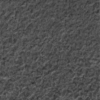
Label: not_dusty